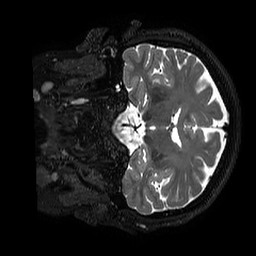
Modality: T2w
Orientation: coronal
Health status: ill
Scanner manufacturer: philips
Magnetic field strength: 3 T
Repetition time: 2.5 s
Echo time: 0.331 s